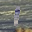
Label: 1